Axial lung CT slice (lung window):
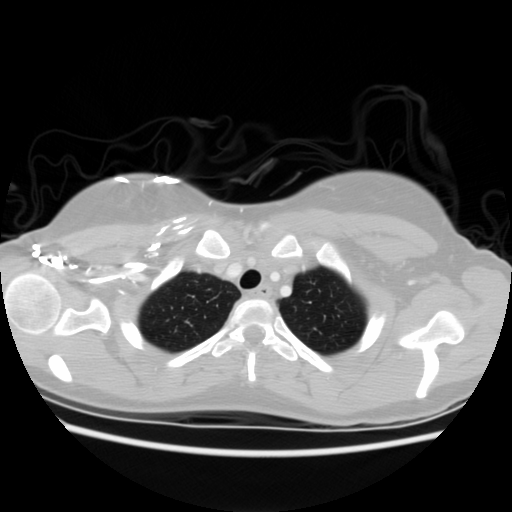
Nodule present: no